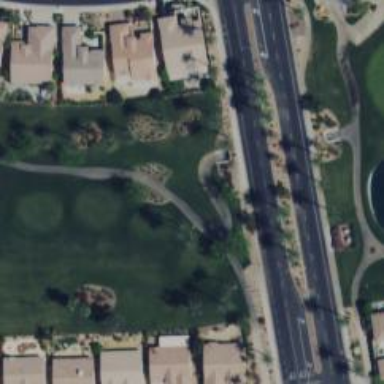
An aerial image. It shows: Service road designated as golf cart path.